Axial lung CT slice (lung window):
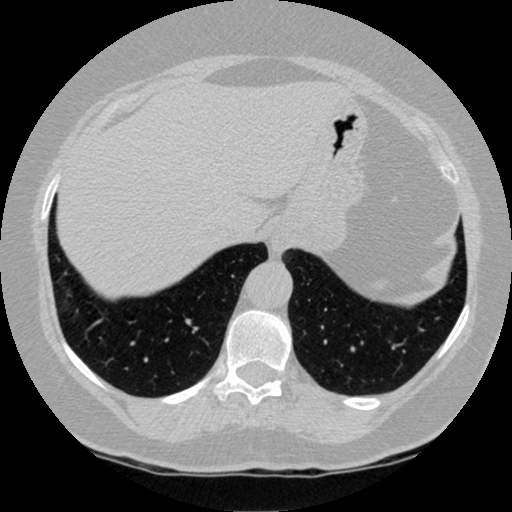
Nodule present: no